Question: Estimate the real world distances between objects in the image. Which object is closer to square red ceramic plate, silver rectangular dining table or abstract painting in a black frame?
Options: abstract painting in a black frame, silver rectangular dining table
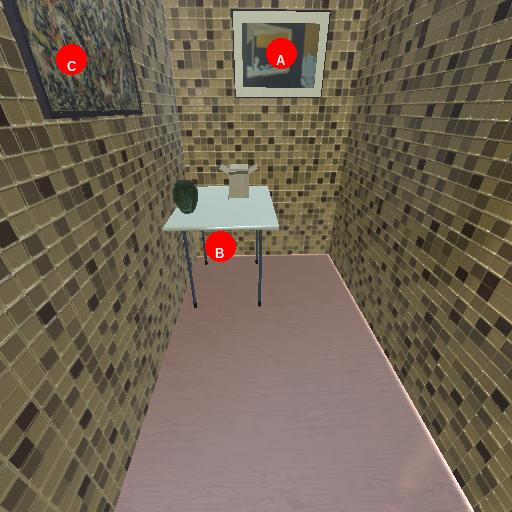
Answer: abstract painting in a black frame